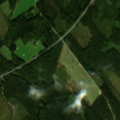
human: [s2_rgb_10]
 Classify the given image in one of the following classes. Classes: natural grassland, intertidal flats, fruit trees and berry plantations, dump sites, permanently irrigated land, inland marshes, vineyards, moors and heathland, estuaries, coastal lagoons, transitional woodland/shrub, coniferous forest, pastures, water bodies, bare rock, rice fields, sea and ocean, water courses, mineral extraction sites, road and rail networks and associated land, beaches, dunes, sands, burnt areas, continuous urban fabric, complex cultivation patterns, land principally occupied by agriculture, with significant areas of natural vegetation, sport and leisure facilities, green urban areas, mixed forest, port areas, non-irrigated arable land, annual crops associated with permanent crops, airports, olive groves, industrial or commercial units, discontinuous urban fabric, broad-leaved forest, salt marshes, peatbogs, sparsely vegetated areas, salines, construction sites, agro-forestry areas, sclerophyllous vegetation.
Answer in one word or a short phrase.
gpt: land principally occupied by agriculture, with significant areas of natural vegetation, coniferous forest, mixed forest, transitional woodland/shrub